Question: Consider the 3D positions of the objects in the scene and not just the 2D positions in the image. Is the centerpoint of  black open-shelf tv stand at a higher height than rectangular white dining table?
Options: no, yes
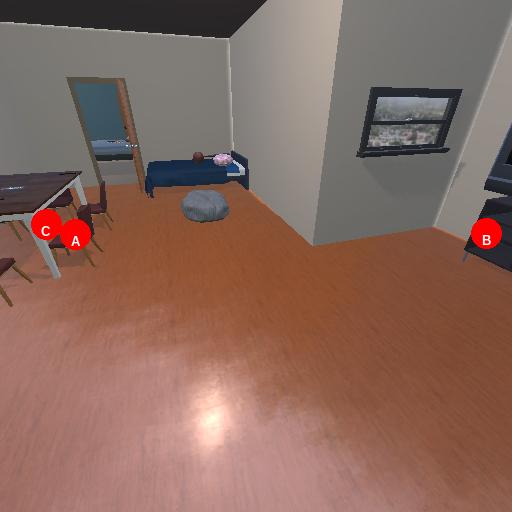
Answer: no